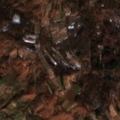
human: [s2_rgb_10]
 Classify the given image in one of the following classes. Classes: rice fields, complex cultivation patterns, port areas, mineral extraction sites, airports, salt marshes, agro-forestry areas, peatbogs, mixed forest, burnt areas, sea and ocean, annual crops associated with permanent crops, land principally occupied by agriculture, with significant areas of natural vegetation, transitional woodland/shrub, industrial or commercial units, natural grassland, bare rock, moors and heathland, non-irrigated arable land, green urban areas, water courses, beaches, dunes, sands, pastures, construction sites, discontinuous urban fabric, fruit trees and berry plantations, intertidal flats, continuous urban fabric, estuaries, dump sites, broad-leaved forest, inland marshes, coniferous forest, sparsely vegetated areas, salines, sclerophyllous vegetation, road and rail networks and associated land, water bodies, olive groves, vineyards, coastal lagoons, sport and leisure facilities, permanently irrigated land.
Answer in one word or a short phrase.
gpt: non-irrigated arable land, complex cultivation patterns, land principally occupied by agriculture, with significant areas of natural vegetation, broad-leaved forest